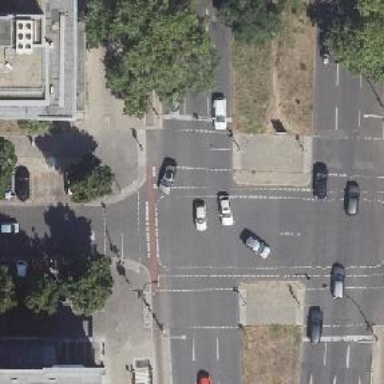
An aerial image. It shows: Traffic island located on footway.